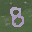
Label: 8